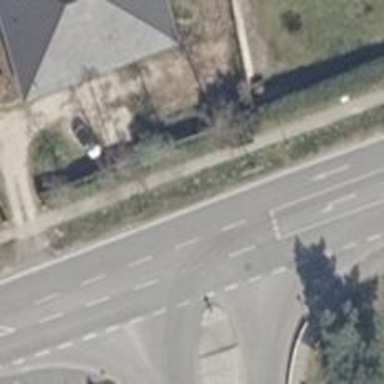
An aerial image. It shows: Secondary road with asphalt surface. There are separate sidewalks on both sides with lane markings.